Question: I am writing an <URL> that builds a notification from several "symbols". Sometimes these won't fit and I'll just stop and add a number of symbols that did not fit.
Currently I'm looking at device's screen width to determine the number of symbols that do fit. Like this:
'''
DisplayMetrics dm = resources.getDisplayMetrics();
int num = dm.widthPixels / height;
'''
where height is "hardcoded" value of 64dp.
This does not work on tablets though. As result I'm losing rightmost symbols. Is there any way to determine the actual amount of space in my notification?
On this picture I'm using another hardcoded value of no more than 7 symbols total.

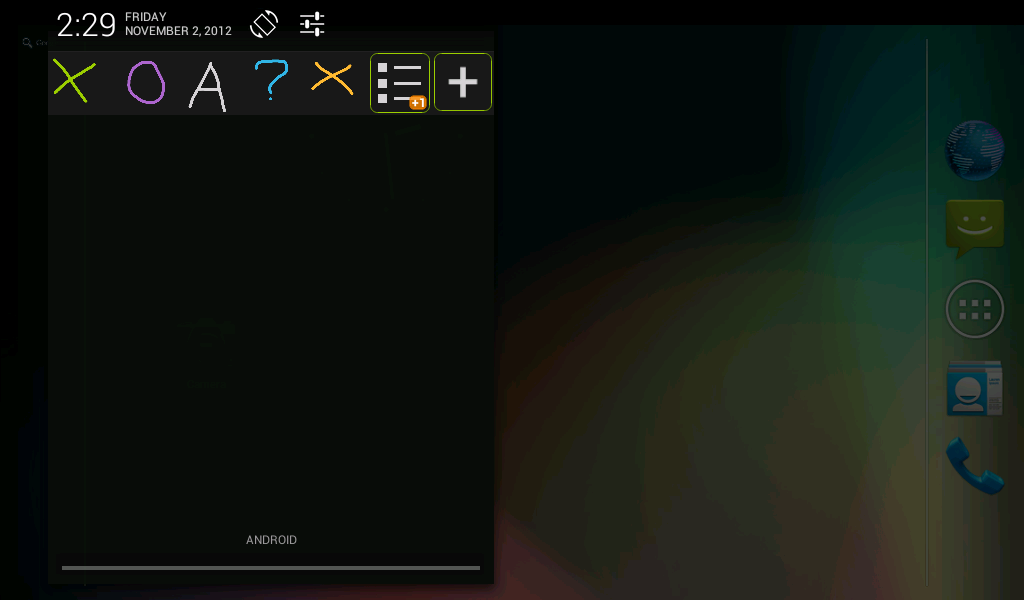
Answer: Here's the answer I've been waiting for: 478dp
<URL>
Which results in about 7.5 symbols per notification and having a value of 7 hardcoded is correct.